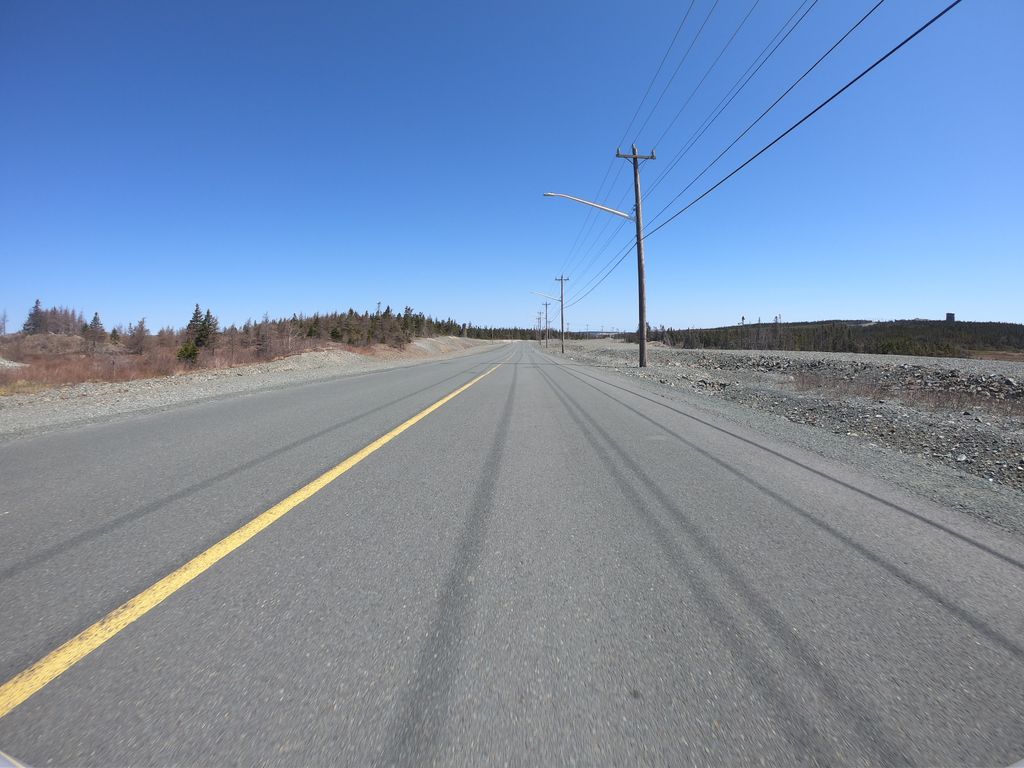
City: st_johns